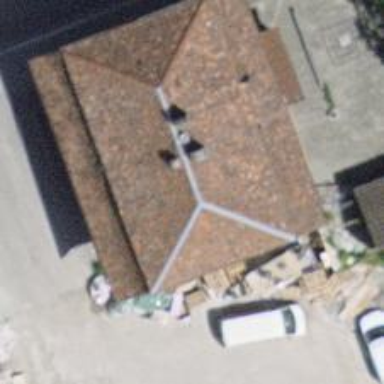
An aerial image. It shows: Restaurant.